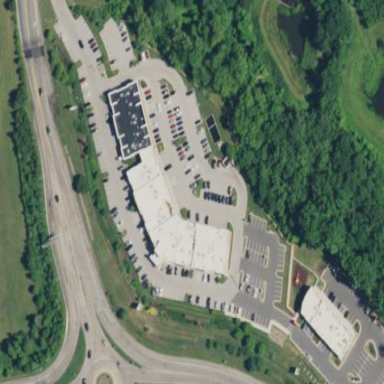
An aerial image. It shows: Retail building.